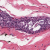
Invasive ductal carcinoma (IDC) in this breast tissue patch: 0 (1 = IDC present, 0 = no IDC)